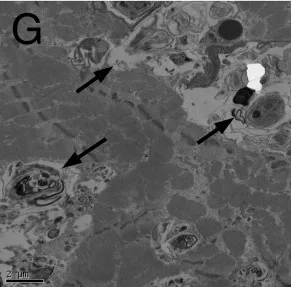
Muscle biopsy. Inset presents strong normal sarcolemmal reaction in control muscle (Antibody anti-telethonin (G-11): sc-25327, Santa Cruz Biotechnology, Inc. , at 1:50 dilution). Muscle tissue shows autophagic vacuoles (arrows) with membrane debris, and ,myelinoid figures (transmission electron microscopy 5000x).
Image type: pathology (immunostaining)